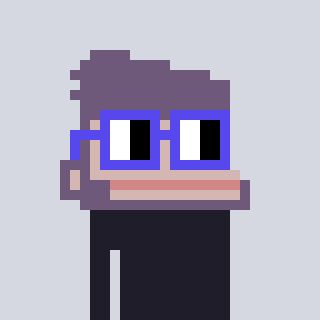
a pixel art character with square blue glasses, a ape-shaped head and a red-colored body on a cool background